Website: lowes
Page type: payment
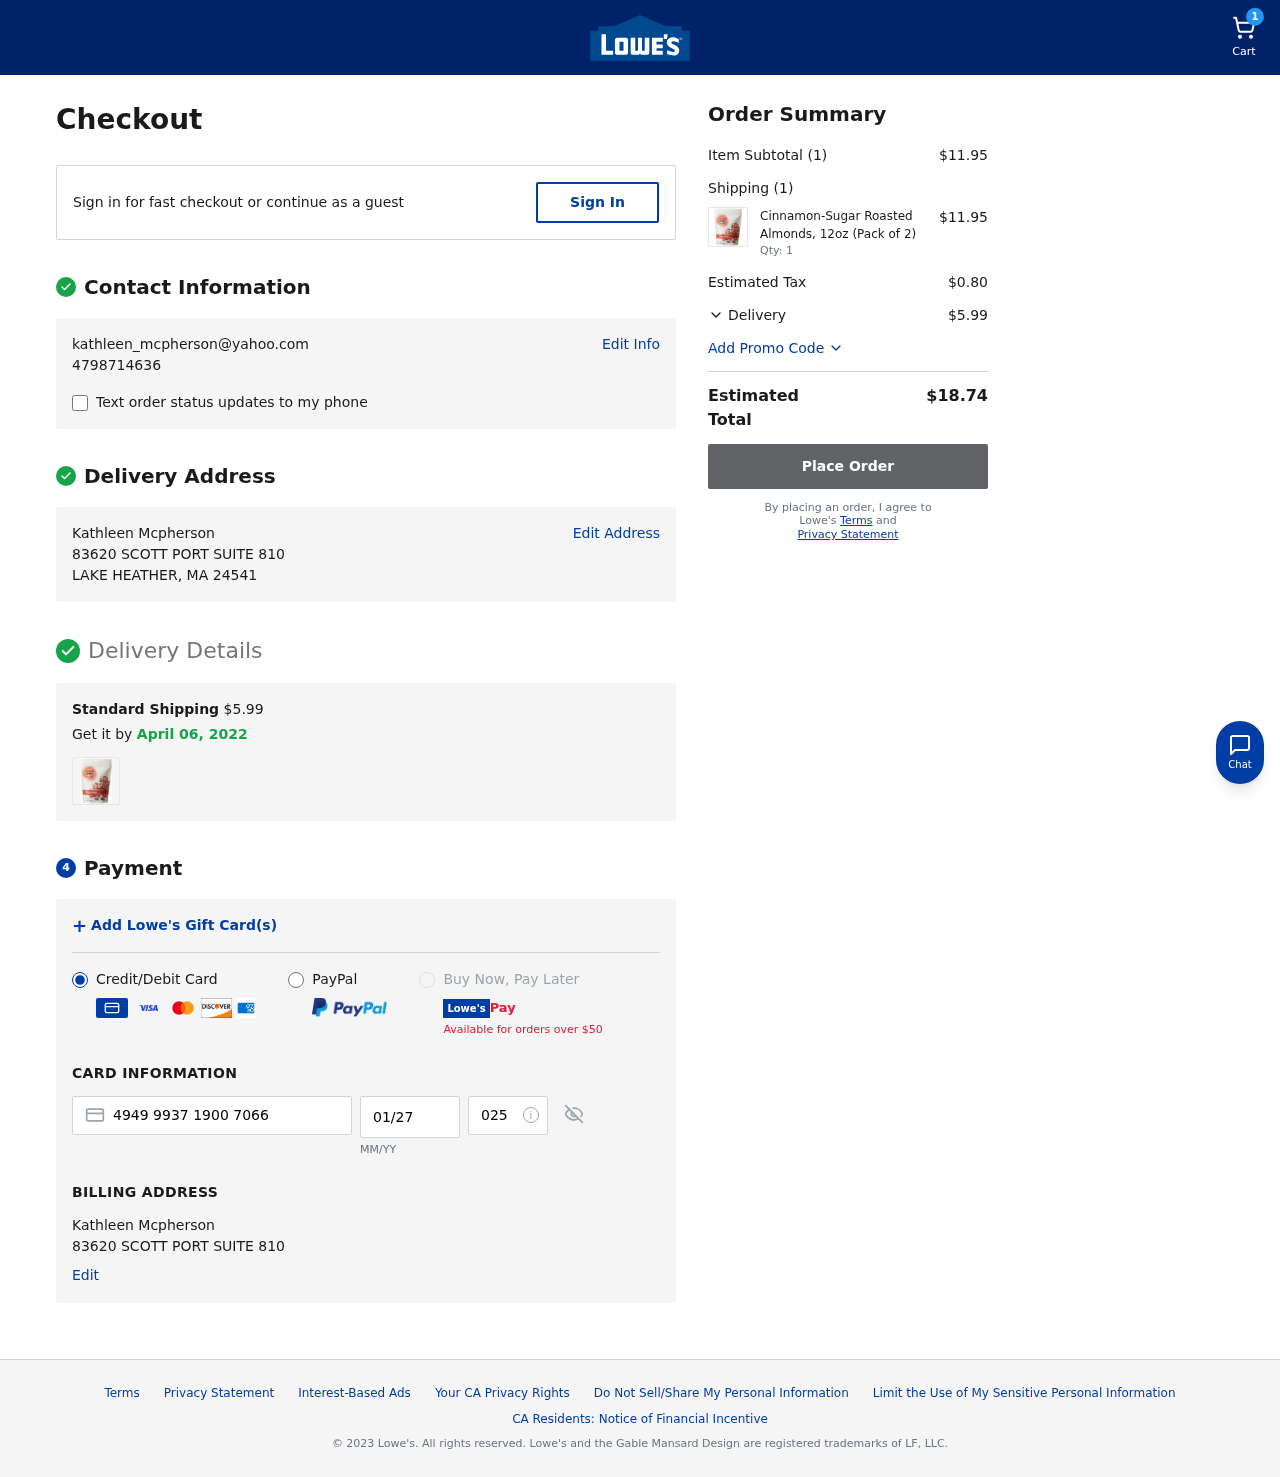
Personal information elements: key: PII_CARD_CVV
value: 025
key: PII_CARD_EXPIRY
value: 01/27
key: PII_CARD_NUMBER
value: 4949 9937 1900 7066
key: PII_EMAIL
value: kathleen_mcpherson@yahoo.com
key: PII_FULLNAME
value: Kathleen Mcpherson
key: PII_FULLNAME2
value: Kathleen Mcpherson
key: PII_PHONE
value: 4798714636
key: PII_STREET
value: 83620 SCOTT PORT SUITE 810
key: PII_STREET2
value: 83620 SCOTT PORT SUITE 810
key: PII_CITY_STATE_ZIP
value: LAKE HEATHER, MA 24541
Product elements: key: PRODUCT1_NAME
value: Cinnamon-Sugar Roasted Almonds, 12oz (Pack of 2)
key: PRODUCT1_PRICE
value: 11.95
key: PRODUCT1_QUANTITY
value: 1
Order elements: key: ORDER_NUM_ITEMS
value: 1
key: ORDER_SHIPPING_COST
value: $5.99
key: ORDER_DELIVERY_DATE
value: April 06, 2022
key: ORDER_SUBTOTAL
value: $11.95
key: ORDER_NUM_ITEMS2
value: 1
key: ORDER_TAX
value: $0.80
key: ORDER_SHIPPING_COST2
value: $5.99
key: ORDER_TOTAL
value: $18.74